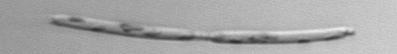
Label: Eucampia_morphytype1